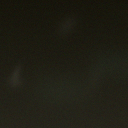
Screen state: off